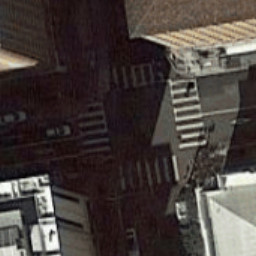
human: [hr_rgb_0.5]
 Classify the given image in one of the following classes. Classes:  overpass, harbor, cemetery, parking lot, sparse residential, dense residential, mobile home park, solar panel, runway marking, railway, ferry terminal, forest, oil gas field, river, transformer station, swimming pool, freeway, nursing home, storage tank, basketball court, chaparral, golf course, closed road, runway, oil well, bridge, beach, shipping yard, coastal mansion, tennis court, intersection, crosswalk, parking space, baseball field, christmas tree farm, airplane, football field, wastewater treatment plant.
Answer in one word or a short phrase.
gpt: crosswalk